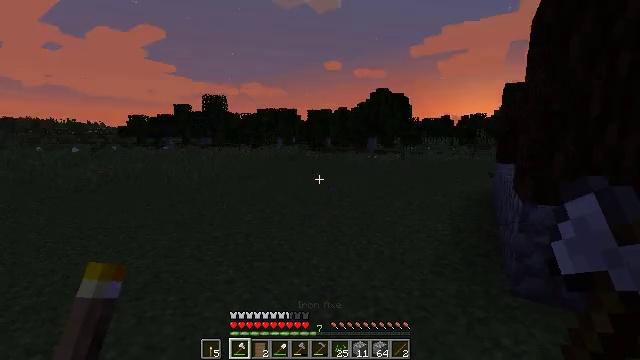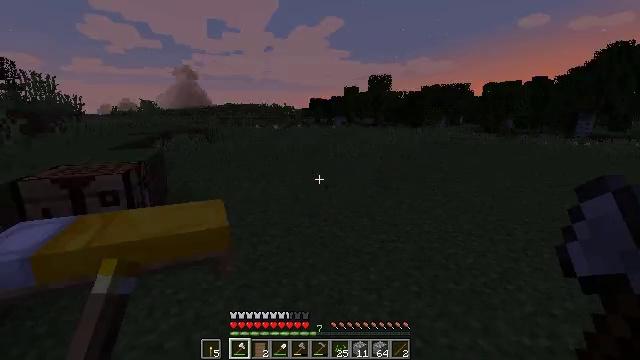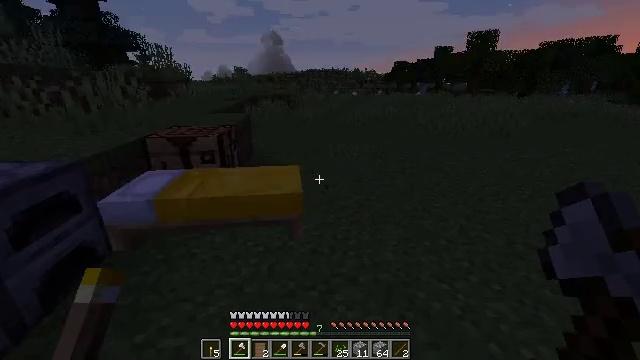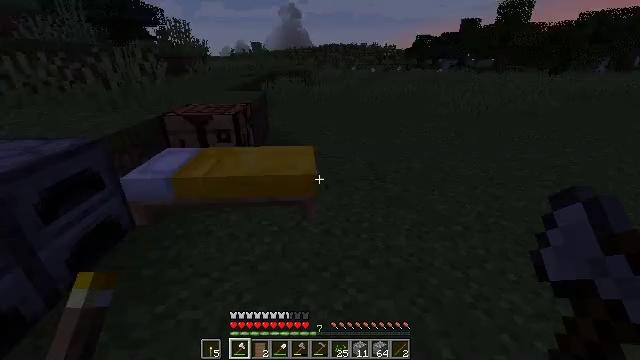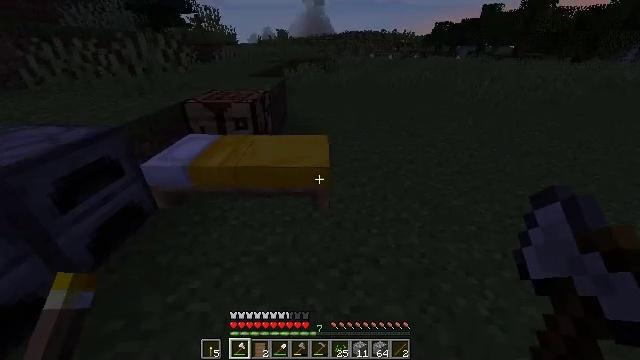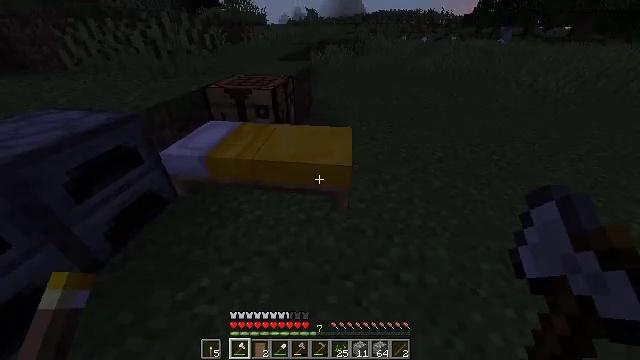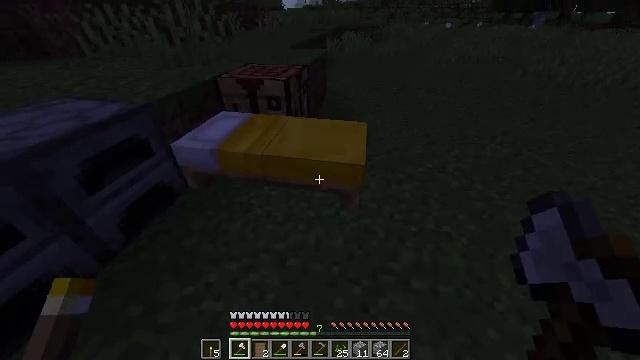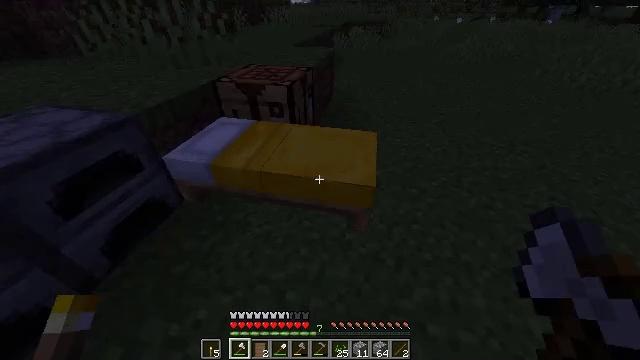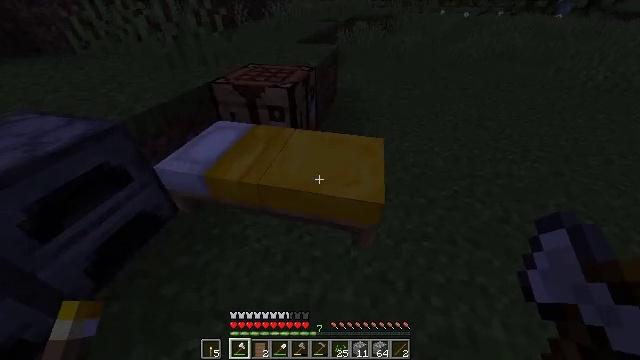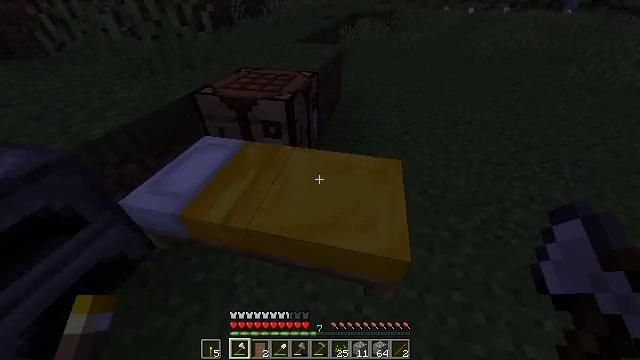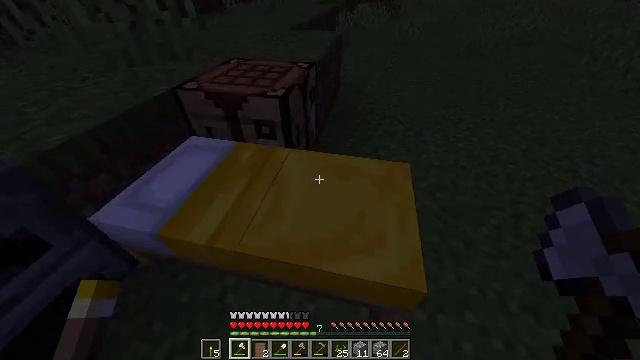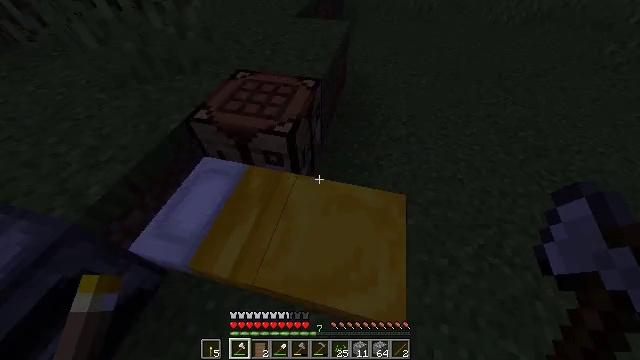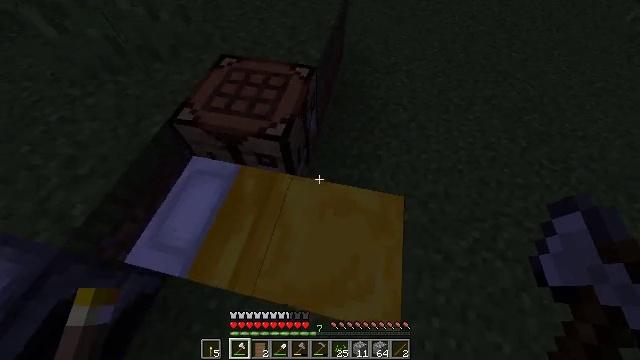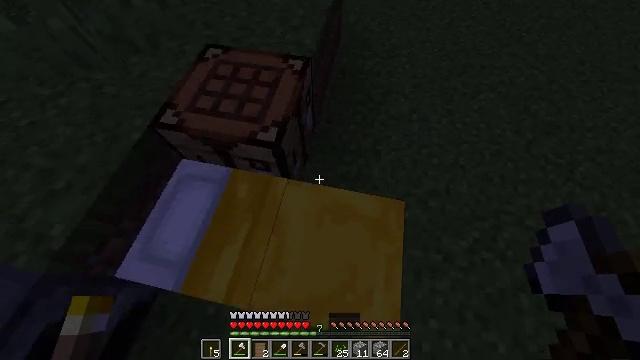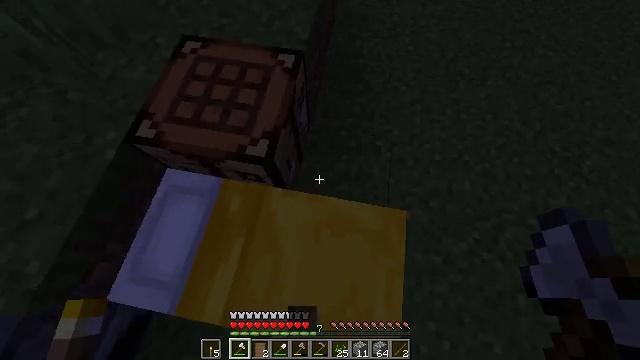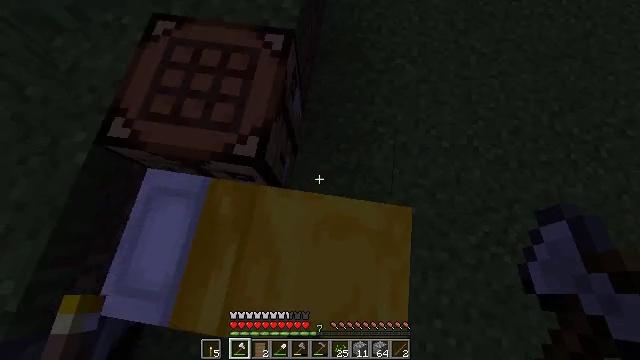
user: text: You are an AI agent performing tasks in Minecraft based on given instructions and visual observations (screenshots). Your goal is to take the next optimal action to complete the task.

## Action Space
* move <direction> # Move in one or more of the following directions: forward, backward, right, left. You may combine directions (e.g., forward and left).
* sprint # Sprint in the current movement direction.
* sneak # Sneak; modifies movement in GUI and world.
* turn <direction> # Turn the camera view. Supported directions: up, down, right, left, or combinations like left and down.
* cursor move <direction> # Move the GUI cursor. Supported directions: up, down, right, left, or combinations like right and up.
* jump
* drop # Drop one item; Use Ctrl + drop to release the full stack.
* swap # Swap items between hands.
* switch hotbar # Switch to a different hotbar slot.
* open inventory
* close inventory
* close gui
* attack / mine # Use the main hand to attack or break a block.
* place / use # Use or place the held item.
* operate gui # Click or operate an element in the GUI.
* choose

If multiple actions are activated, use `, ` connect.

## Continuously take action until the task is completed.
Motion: motion action
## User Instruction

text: Create an andesite slab by combining andesite in the crafting table.
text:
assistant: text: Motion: turn left and down
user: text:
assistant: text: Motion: move forward, sprint, turn left and down
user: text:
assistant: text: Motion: move forward, sprint, turn left and down
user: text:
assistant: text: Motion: move forward, sprint, turn left and down
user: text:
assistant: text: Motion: move forward, sprint, turn left and down
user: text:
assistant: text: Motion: move forward, sprint, turn left and down
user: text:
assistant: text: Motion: move forward, sprint, turn left and down
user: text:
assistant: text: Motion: move forward, sprint, turn down
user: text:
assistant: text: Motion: move forward, sprint
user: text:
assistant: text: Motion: move forward, sprint, turn down
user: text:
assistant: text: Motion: move forward, sprint, turn left and down
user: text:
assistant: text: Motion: move forward, sprint, turn right and down
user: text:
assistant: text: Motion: move forward, sprint, turn down
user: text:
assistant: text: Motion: sprint, turn right and down
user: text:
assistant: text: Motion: turn right and down
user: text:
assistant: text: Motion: turn right and down
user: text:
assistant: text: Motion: turn right and down
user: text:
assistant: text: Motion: turn down
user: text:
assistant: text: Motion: no_op
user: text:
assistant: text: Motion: turn down
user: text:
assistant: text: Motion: turn down
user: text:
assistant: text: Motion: use / place
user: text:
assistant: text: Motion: use / place
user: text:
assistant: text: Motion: use / place
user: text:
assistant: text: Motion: use / place
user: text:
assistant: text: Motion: no_op
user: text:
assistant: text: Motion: no_op
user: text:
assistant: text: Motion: no_op
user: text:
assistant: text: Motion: cursor move right
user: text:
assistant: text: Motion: cursor move right